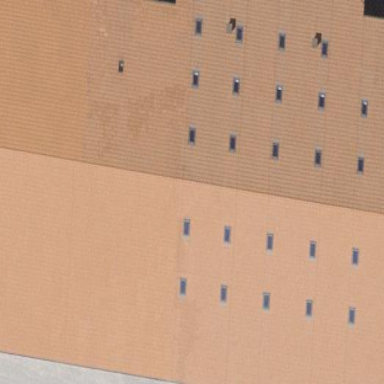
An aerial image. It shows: Half-hipped roof building.